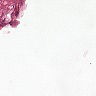
Metastatic tissue present: no